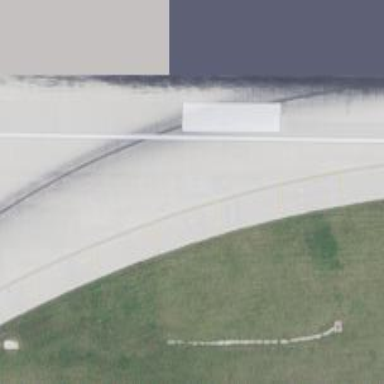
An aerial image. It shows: View of taxiway at the airport.